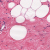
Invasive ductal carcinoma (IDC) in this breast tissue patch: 0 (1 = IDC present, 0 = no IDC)